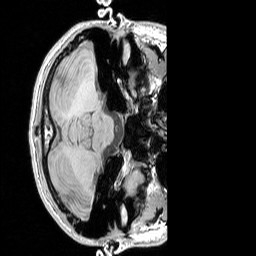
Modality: T1w
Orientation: axial
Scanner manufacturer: siemens
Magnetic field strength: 3 T
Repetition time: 1.83 s
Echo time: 0.00303 s